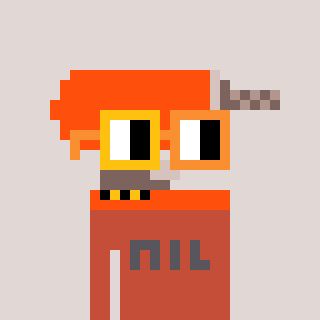
a pixel art character with square yellow and orange glasses, a drill-shaped head and a rust-colored body on a warm background